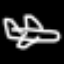
Label: airplane